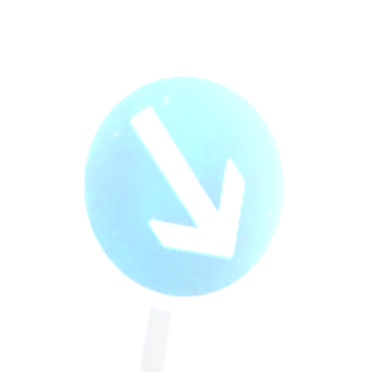
Verkehrszeichen: VorgeschriebeneVorbeifahrtRechts
Umgebung: Outdoor, Nature
Tageszeit: SunriseSunset
Wetter: Clear
Licht: Natural
Jahreszeit: NotSpecified
Kontrast: HighContrast